Interaction volume radius: 5 \u00c5
Interaction volume height: 40 \u00c5
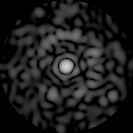
Disorder parameter: 0.8471